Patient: sex F, age 57
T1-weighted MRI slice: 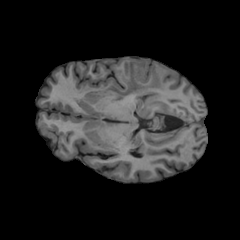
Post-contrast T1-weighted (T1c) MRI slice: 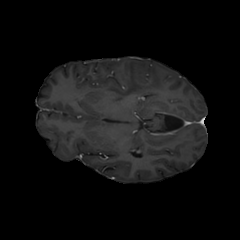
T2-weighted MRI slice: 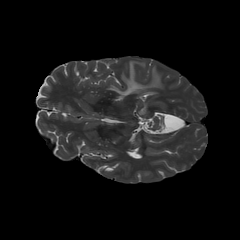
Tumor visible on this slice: yes
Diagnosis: Glioblastoma, IDH-wildtype
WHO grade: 4